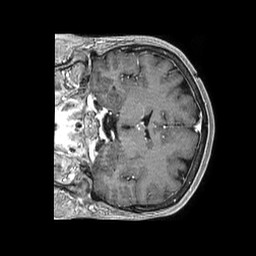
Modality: T1w
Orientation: coronal
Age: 53
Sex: female
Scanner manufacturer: philips
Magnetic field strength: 1.5 T
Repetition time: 0.007671 s
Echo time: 0.00349 s